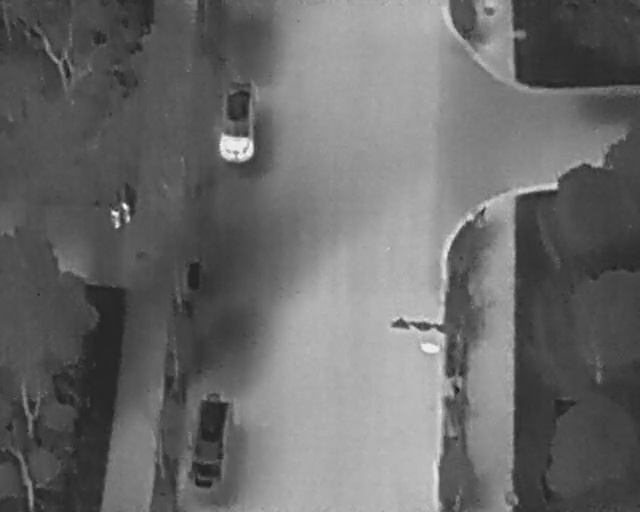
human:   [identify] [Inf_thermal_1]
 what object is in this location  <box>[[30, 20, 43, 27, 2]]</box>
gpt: <ref>1 medium car at the top</ref>